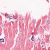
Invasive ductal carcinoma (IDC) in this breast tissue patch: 1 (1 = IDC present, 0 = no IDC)